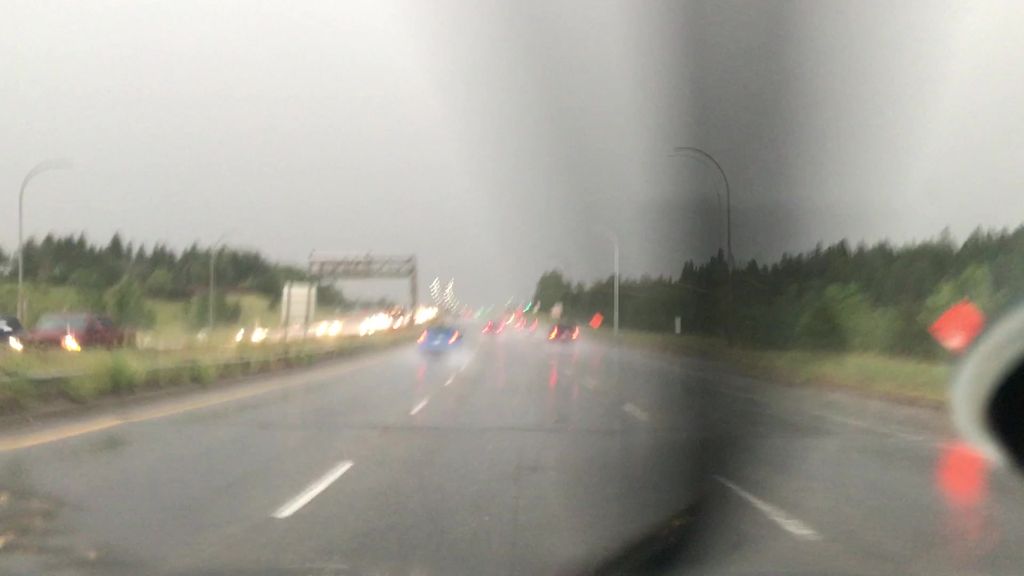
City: edmonton